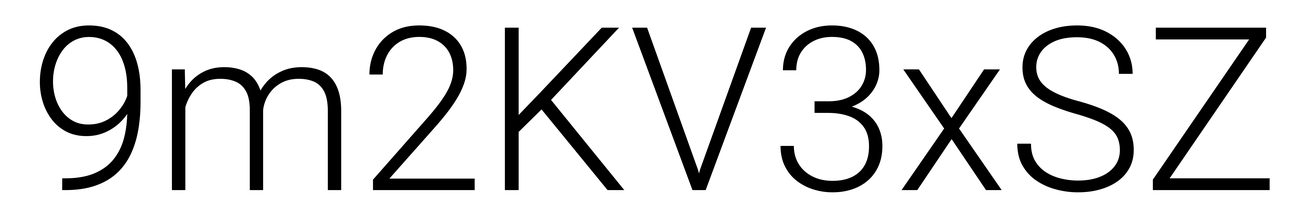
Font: Roboto_Light